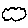
Label: cloud